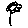
Label: flower